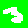
Digit: 3